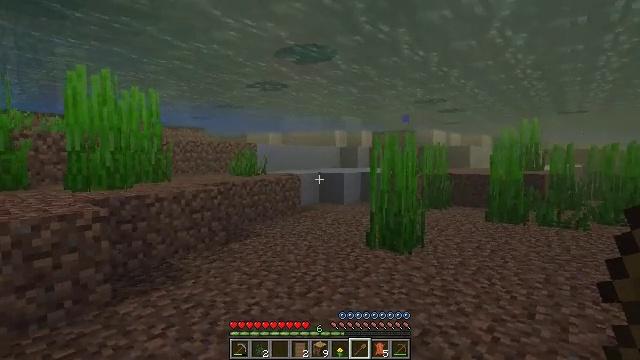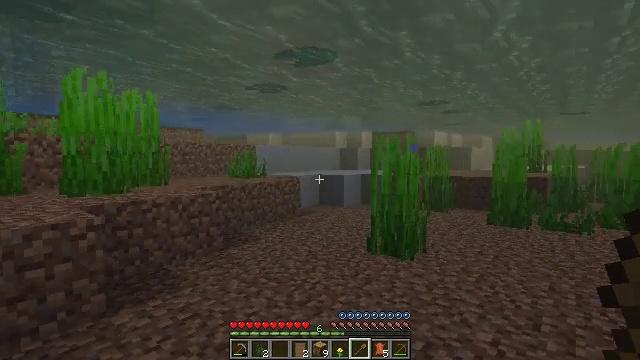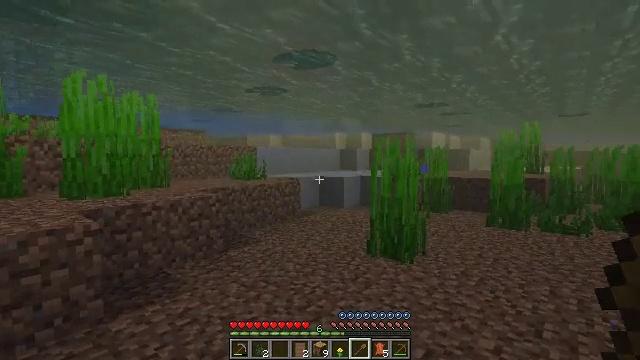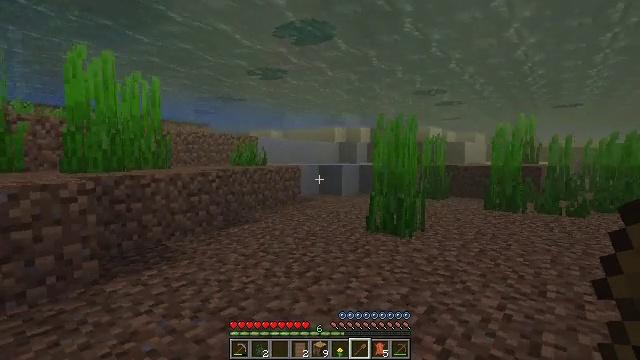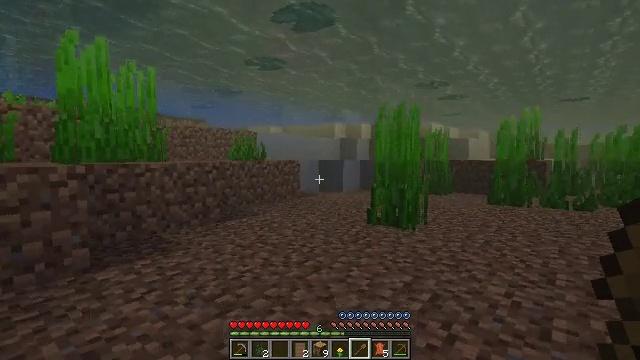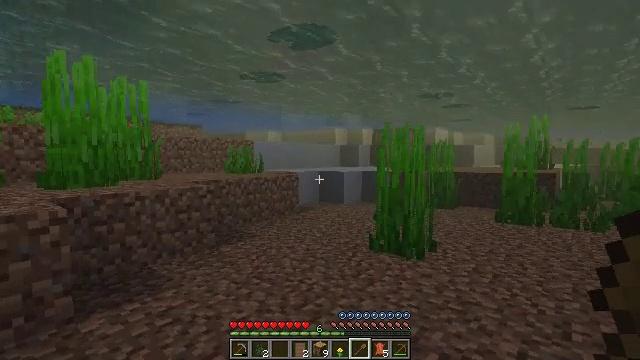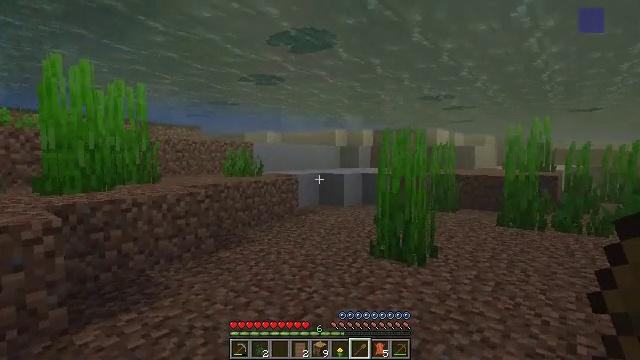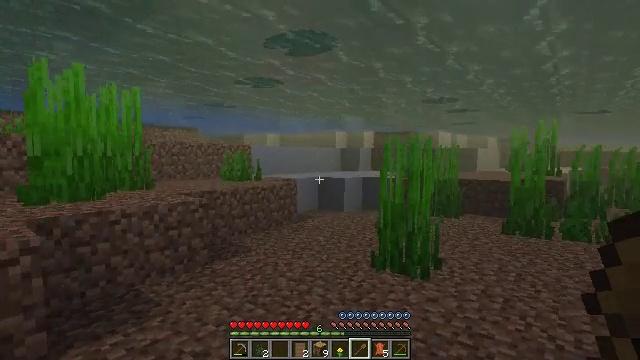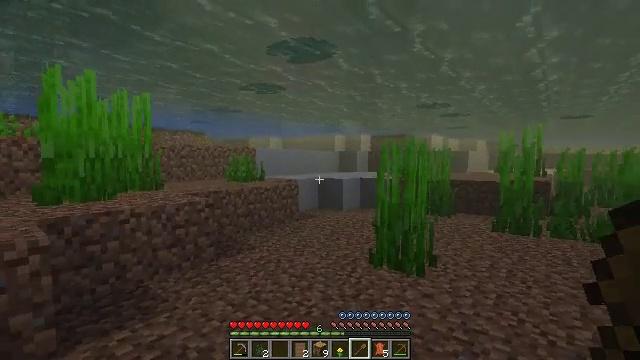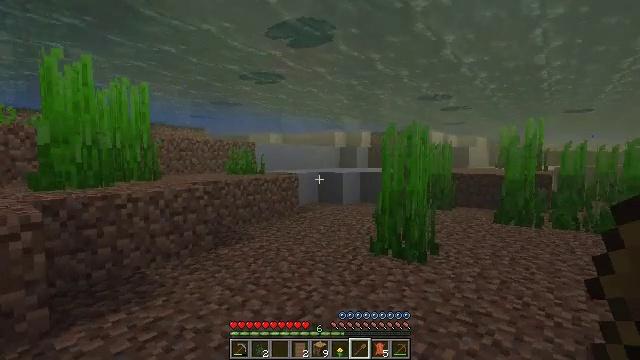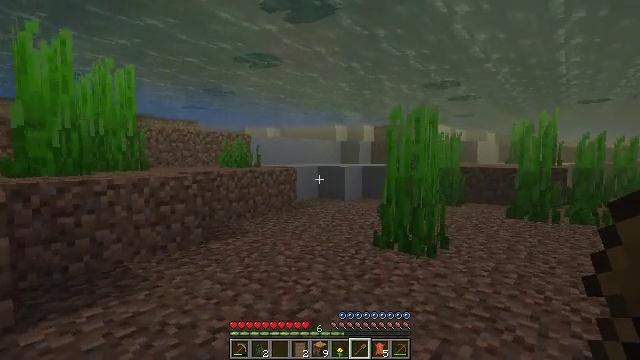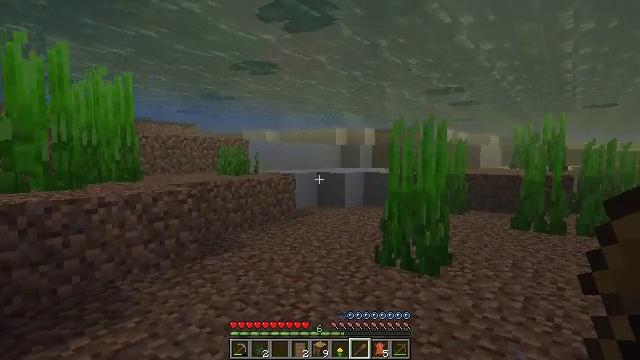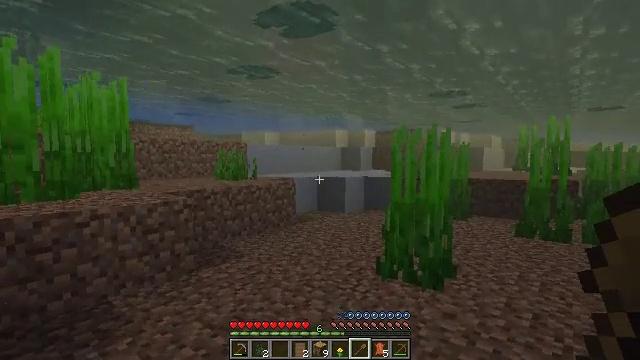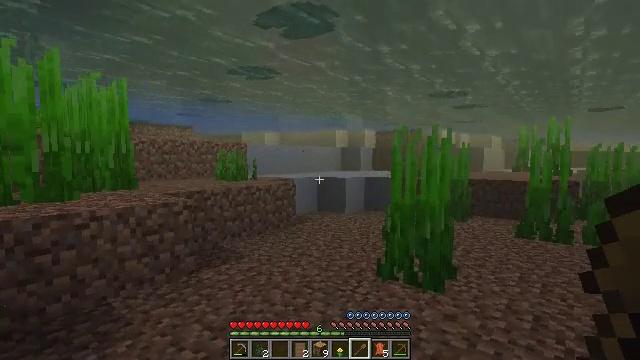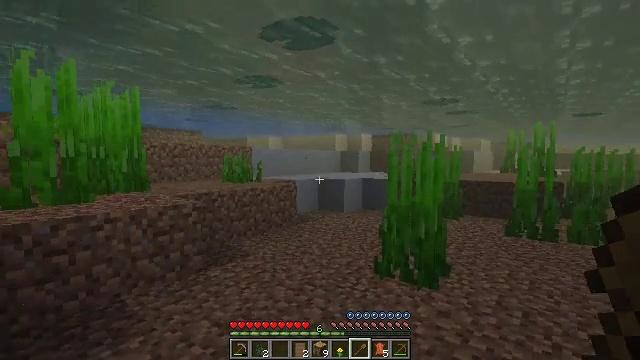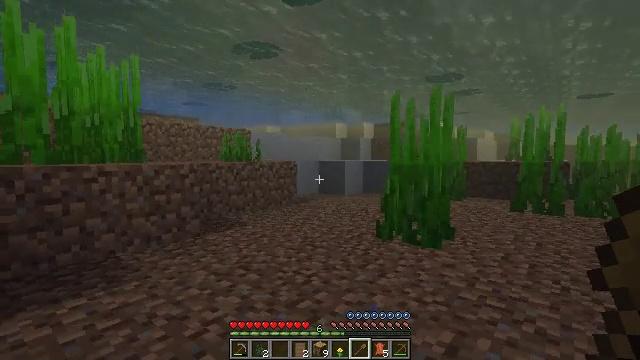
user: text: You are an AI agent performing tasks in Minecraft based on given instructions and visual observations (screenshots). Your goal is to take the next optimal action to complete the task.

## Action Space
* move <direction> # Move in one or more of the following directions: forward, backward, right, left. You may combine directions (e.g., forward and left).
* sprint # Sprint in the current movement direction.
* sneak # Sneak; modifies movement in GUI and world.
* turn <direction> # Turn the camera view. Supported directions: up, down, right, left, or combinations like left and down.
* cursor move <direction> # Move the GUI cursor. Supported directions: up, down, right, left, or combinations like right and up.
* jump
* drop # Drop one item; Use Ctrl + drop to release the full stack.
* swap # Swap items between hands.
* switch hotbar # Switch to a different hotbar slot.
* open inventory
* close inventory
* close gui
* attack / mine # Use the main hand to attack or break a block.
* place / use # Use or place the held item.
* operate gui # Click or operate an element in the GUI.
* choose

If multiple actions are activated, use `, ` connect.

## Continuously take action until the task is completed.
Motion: motion action
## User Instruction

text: Break the grass block.
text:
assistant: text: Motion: move forward
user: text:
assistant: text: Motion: move forward
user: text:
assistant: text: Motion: move forward
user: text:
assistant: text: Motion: move forward
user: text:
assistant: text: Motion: move forward
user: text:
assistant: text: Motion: move forward
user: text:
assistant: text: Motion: move forward
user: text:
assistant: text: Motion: move forward
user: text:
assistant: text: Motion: move forward
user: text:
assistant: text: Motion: move forward
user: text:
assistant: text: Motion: move forward
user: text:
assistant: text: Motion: move back
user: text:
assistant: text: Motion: move back
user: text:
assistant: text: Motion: move back
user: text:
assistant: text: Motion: move back
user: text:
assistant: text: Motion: move back
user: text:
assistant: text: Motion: move back
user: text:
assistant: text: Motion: no_op
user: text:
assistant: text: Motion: no_op
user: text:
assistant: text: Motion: no_op
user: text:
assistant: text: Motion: no_op
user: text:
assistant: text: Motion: no_op
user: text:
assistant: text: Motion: no_op
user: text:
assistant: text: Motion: no_op
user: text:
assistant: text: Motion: move forward
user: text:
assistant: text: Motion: move forward
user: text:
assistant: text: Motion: move forward
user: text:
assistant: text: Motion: no_op
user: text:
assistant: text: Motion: move forward
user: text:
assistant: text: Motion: move forward